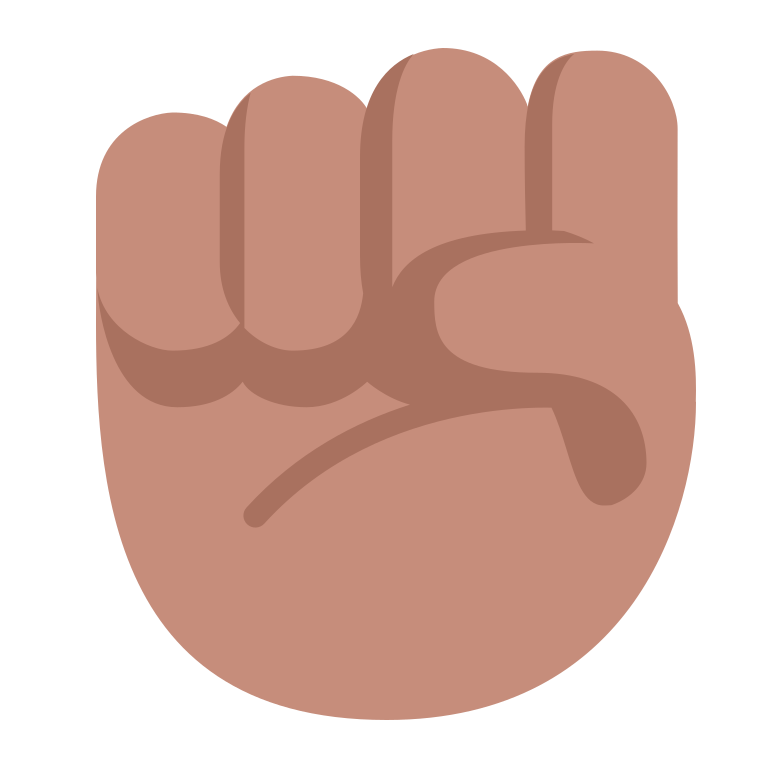
raised fist flat